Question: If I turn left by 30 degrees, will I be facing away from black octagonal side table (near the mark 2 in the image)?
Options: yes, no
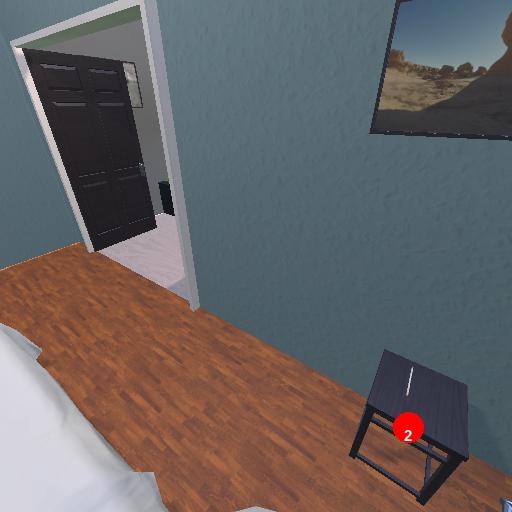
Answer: yes